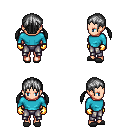
a pixel art fantasy rpg character, female body template, human, light skin, teal long-sleeve shirt, metal pants, gray twin-tailed hairstyle, gold gloves, gray slippers, four views (front, back, left, right), 2x2 character sprite sheet, small pixel art, hard edges, no anti-aliasing